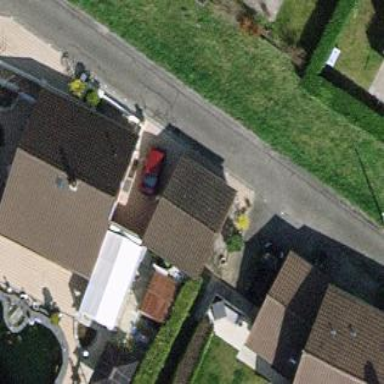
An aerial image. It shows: Garage.